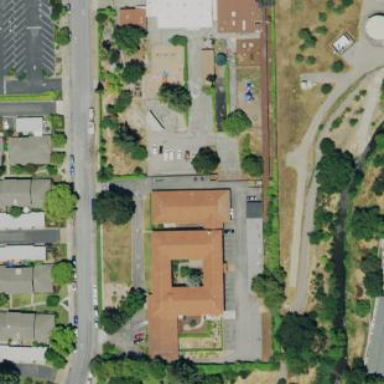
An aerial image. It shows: Asphalt schoolyard.